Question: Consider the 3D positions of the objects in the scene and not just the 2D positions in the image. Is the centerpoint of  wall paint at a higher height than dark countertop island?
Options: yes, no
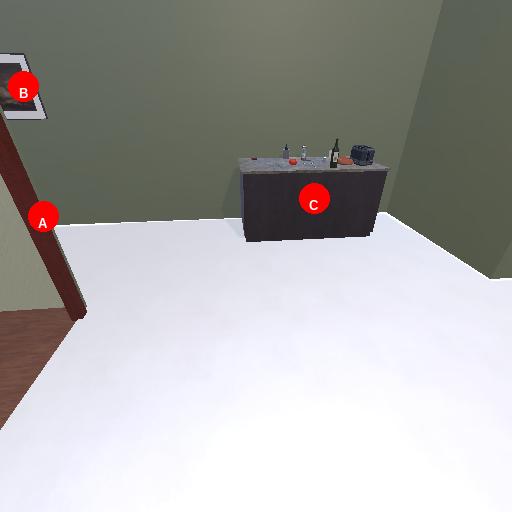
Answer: yes